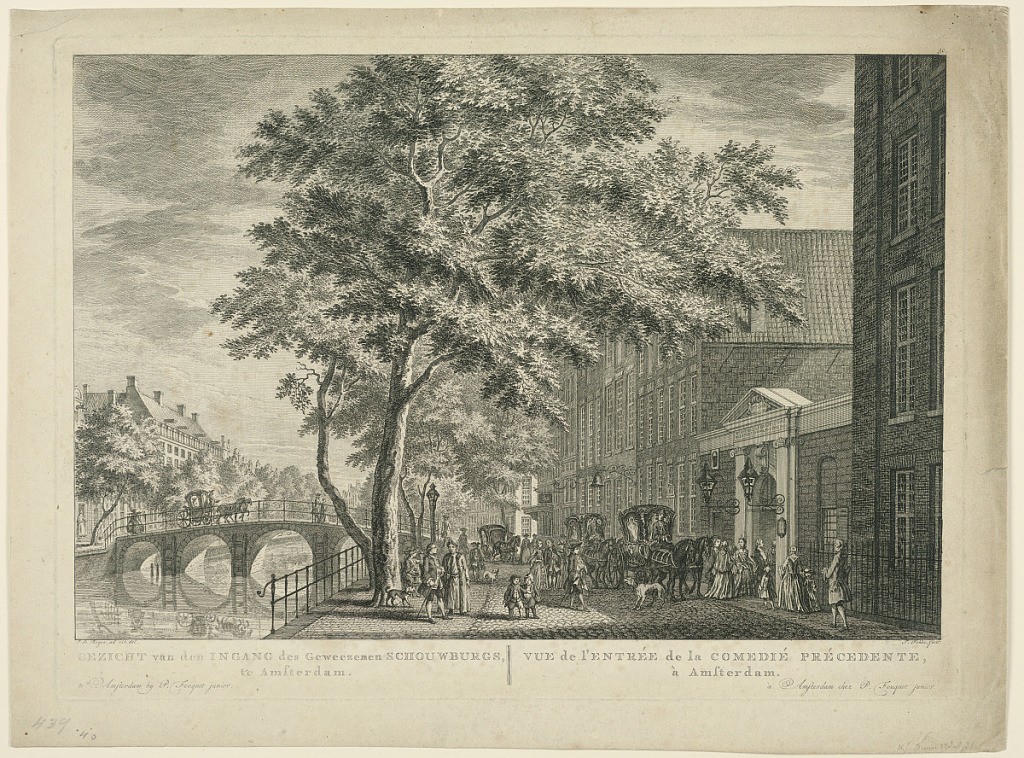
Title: Old Theatre, Amsterdam
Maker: Jan de Beyer, b. 1703
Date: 1775
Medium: Engraving on paper
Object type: Print
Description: Horizontal rectangle. The gateway leading to the theatre is at right in a row of houses facing a canal. People are coming in carriages and by walking. Below at left: "J de Beyer, ad viv; del"; at right: "S. Fokke fecit." Caption: GEZICHT von den INGANG des GEWEEZENEN SCHOUBURGS / te Amsterdam. VUE de l'ENTREE de la COMEDIE PRECEDENTE / a Amsterdam". Above the upper right corner is the number: 30.